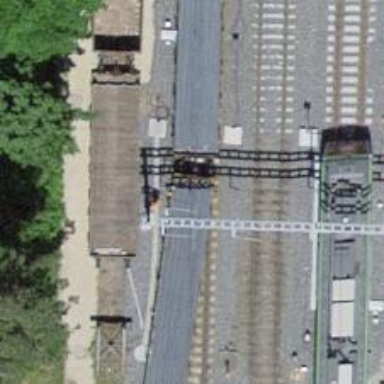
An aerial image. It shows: Railway switch.